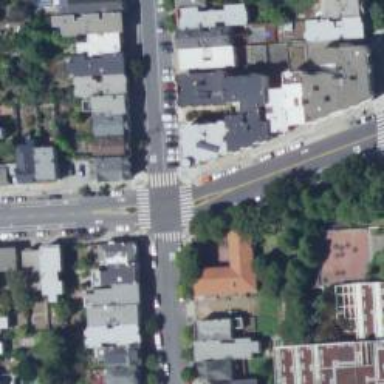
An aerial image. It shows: Marked crossing on the road.